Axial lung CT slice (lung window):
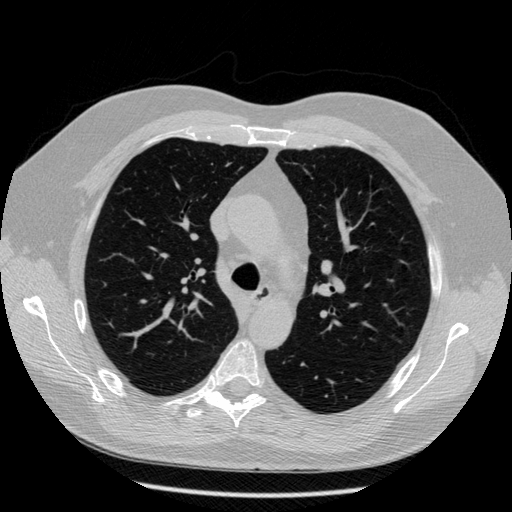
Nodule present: no